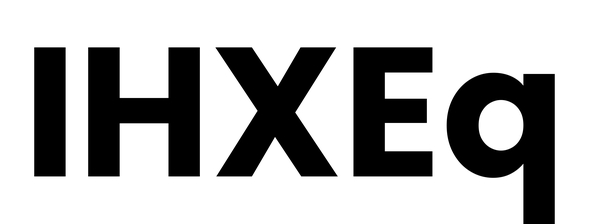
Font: Poppins-Bold